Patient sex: M
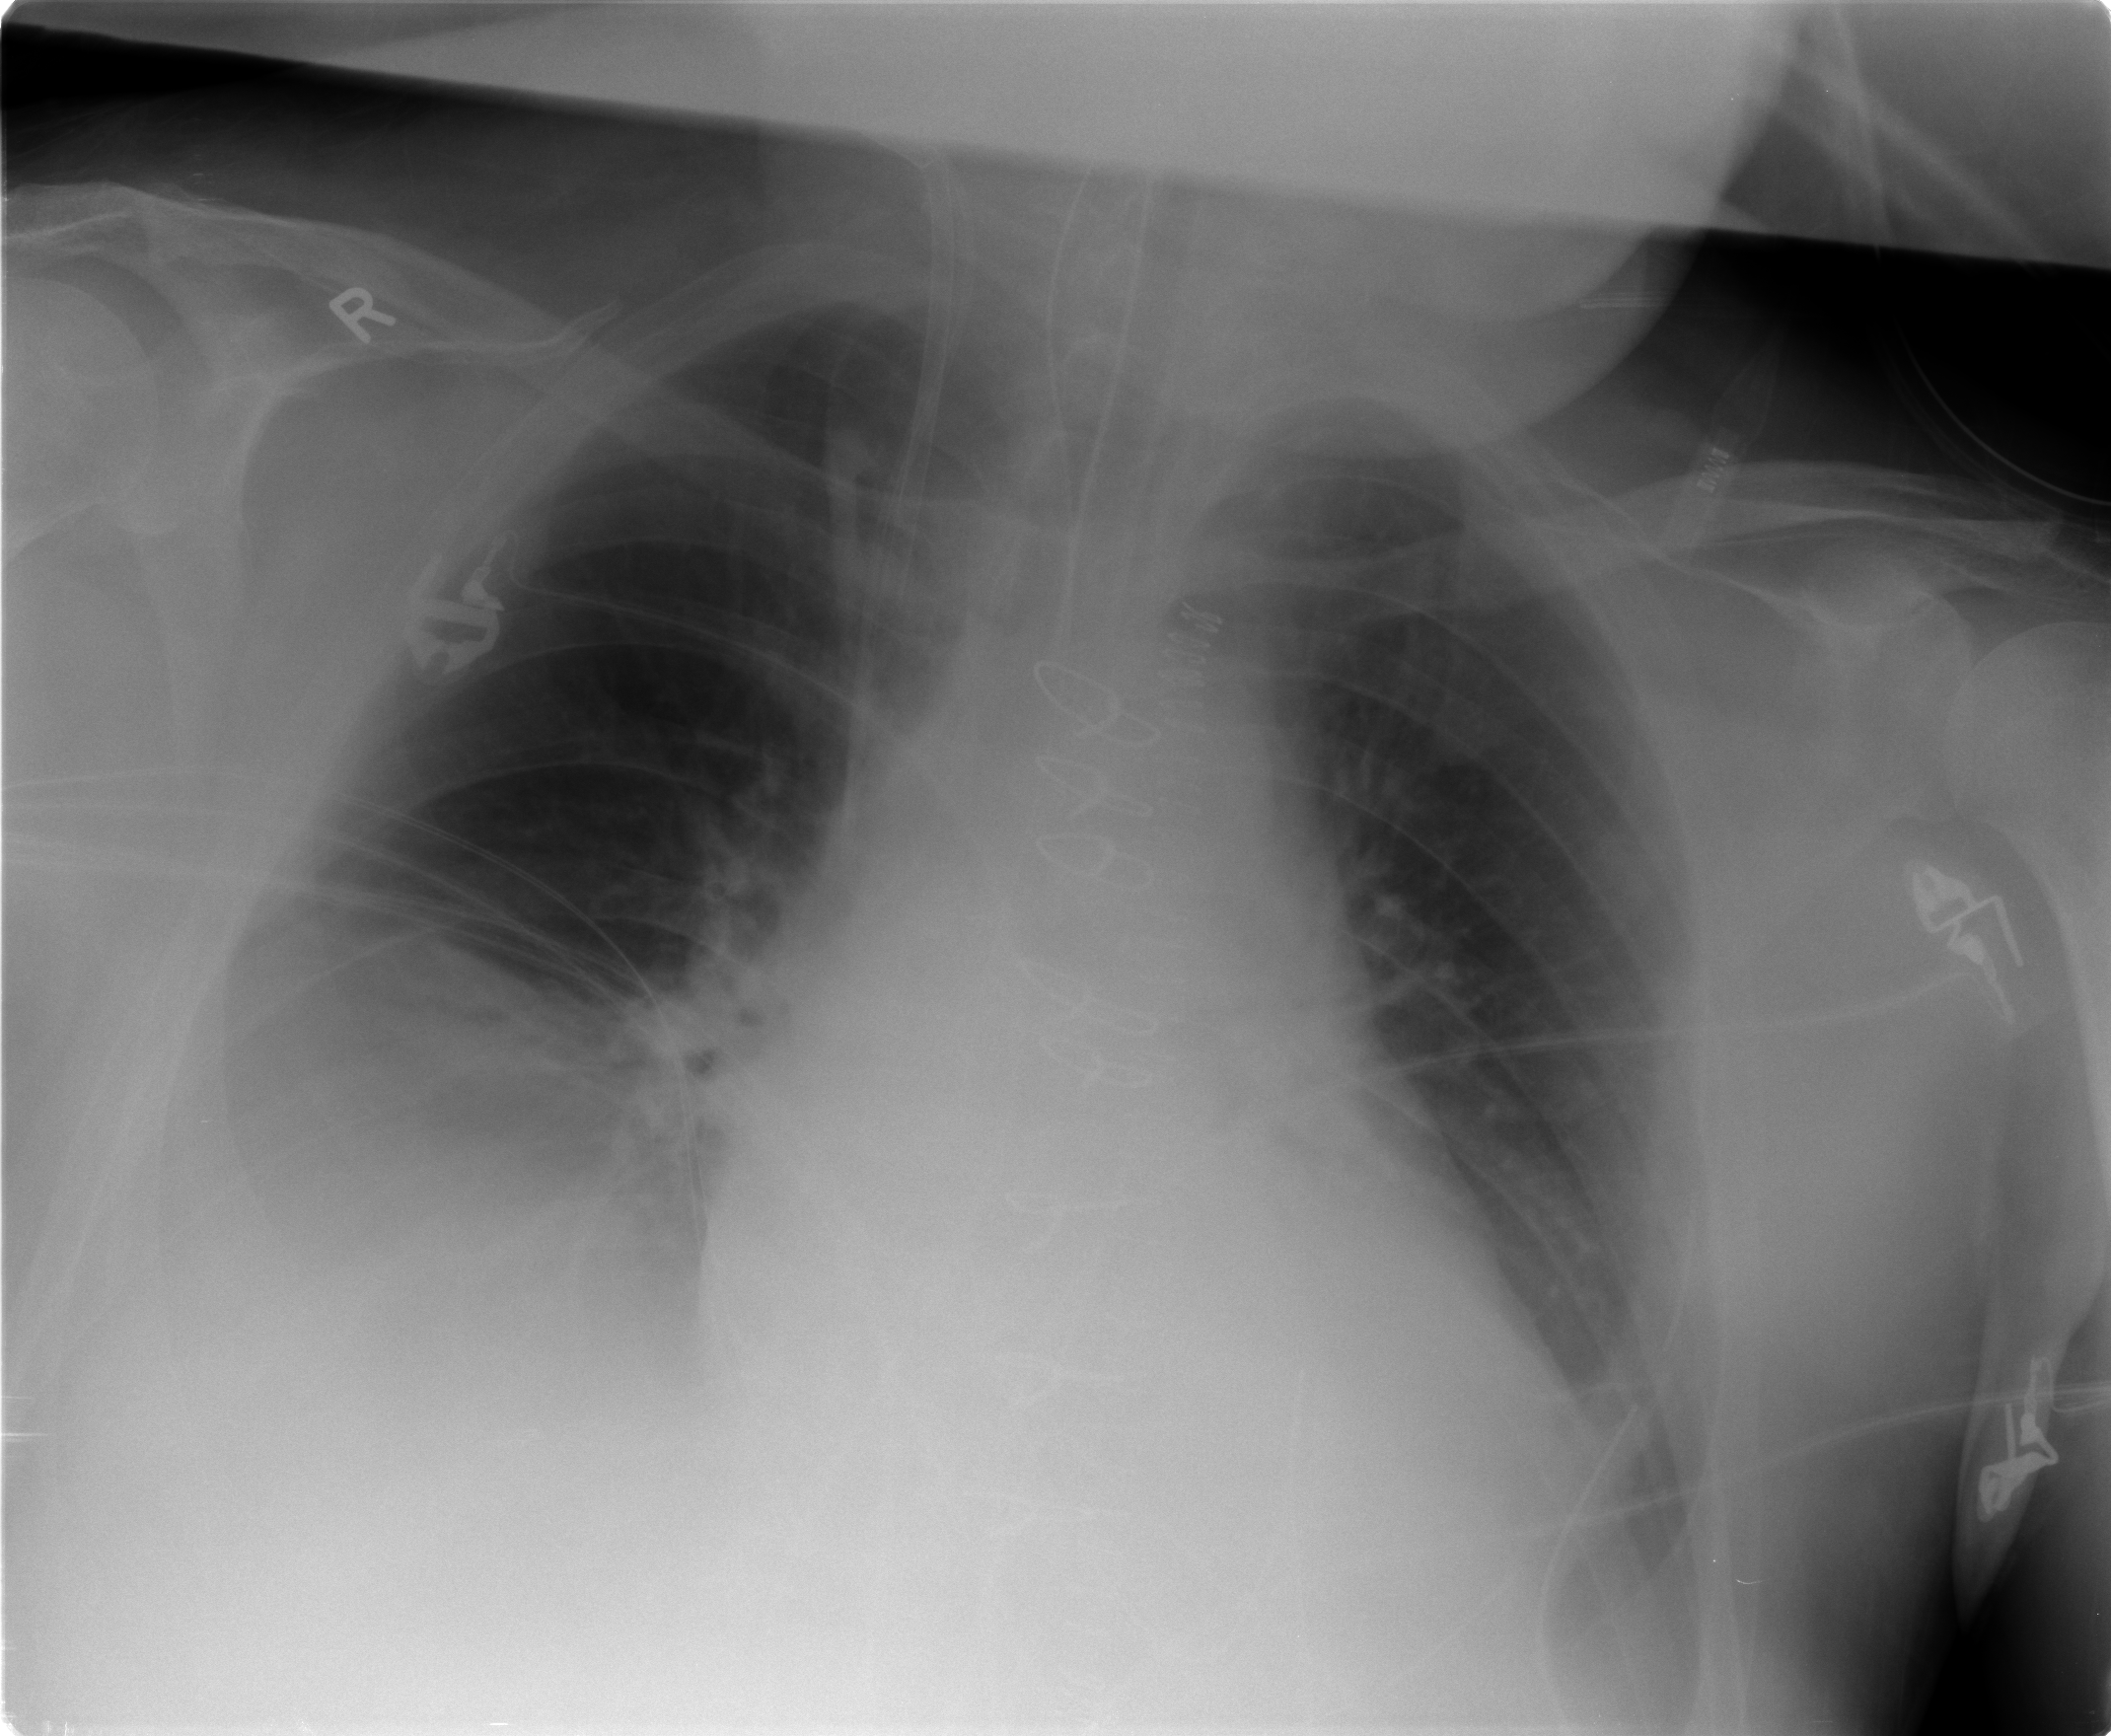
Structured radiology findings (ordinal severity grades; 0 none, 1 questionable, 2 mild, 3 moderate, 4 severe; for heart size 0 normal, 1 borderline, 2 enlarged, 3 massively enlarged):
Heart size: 2
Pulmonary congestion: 0
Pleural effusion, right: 3
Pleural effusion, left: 2
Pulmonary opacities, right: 0
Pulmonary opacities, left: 0
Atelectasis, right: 2
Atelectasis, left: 0